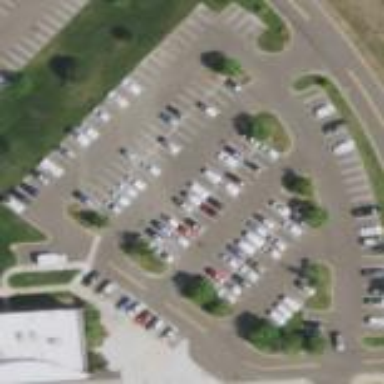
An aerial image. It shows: Parking area with surface.